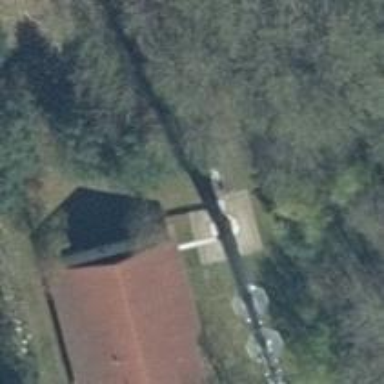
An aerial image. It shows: Mast tower used for communication.